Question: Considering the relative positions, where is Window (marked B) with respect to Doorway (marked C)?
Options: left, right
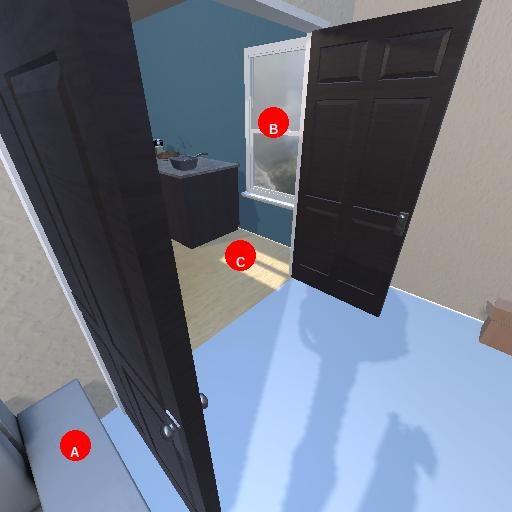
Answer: left